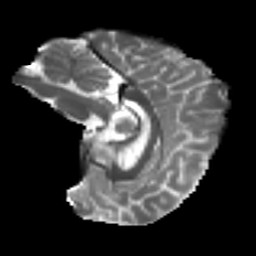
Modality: T2w
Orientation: sagittal
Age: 29
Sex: female
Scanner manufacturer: ge
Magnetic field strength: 3 T
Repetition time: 7.8 s
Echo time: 0.0606 s